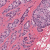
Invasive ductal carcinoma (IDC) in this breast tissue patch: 1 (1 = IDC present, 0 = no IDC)